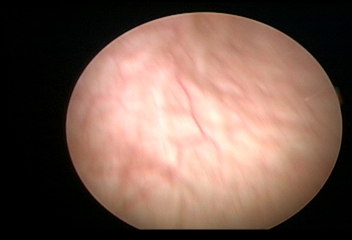
Modality: WLC
Class: Normal mucosa
Bladder cancer association: No